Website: apple
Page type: account-selection
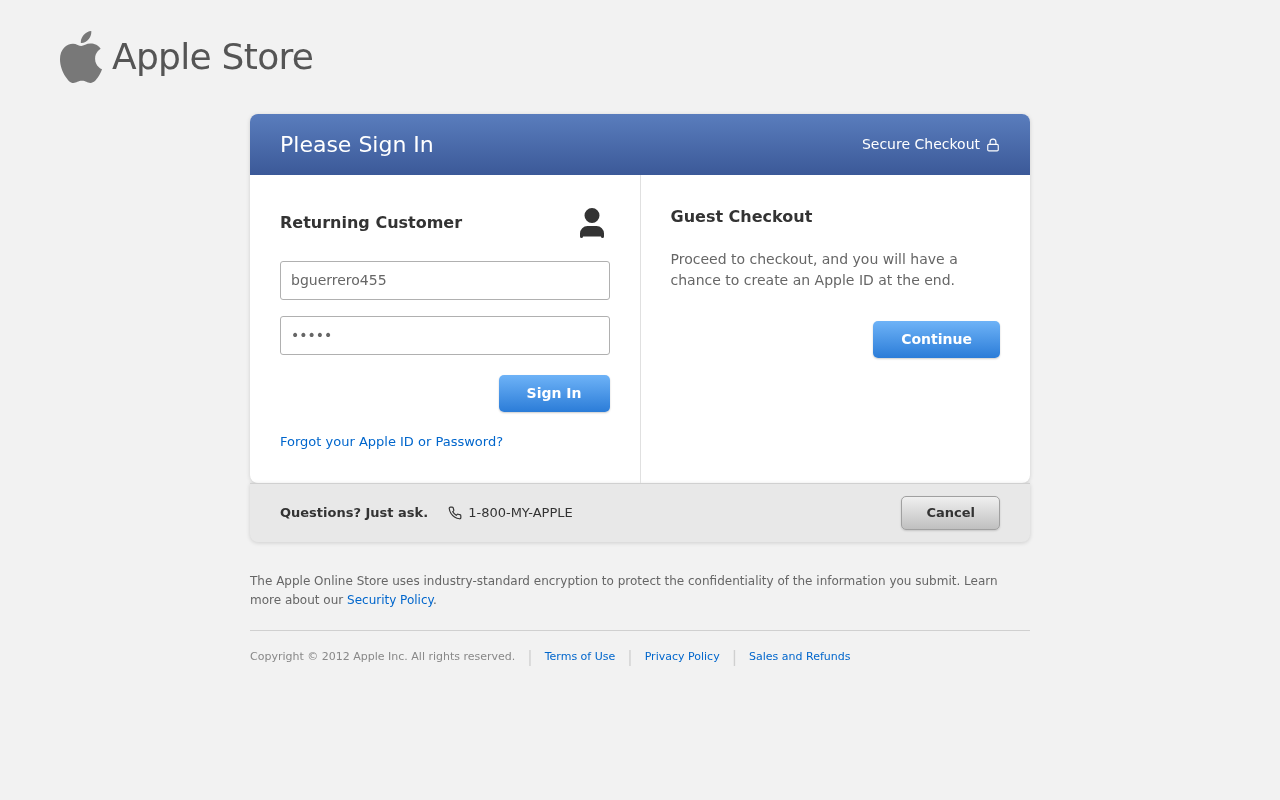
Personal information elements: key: PII_LOGIN_USERNAME
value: bguerrero455